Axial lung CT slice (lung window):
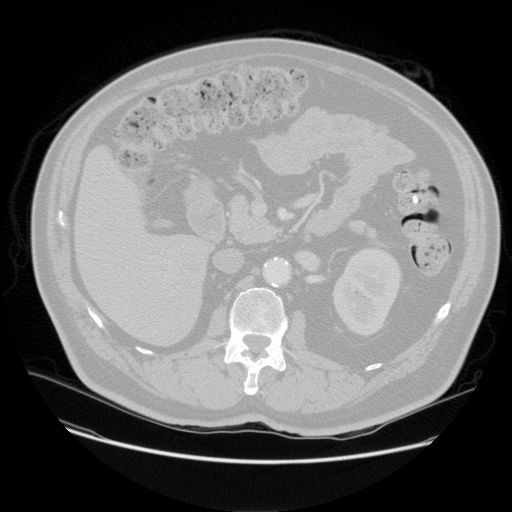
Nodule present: no